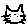
Label: cat